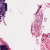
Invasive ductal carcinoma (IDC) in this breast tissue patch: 1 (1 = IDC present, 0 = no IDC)